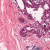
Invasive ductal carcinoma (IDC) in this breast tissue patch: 0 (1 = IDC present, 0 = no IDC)